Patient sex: M
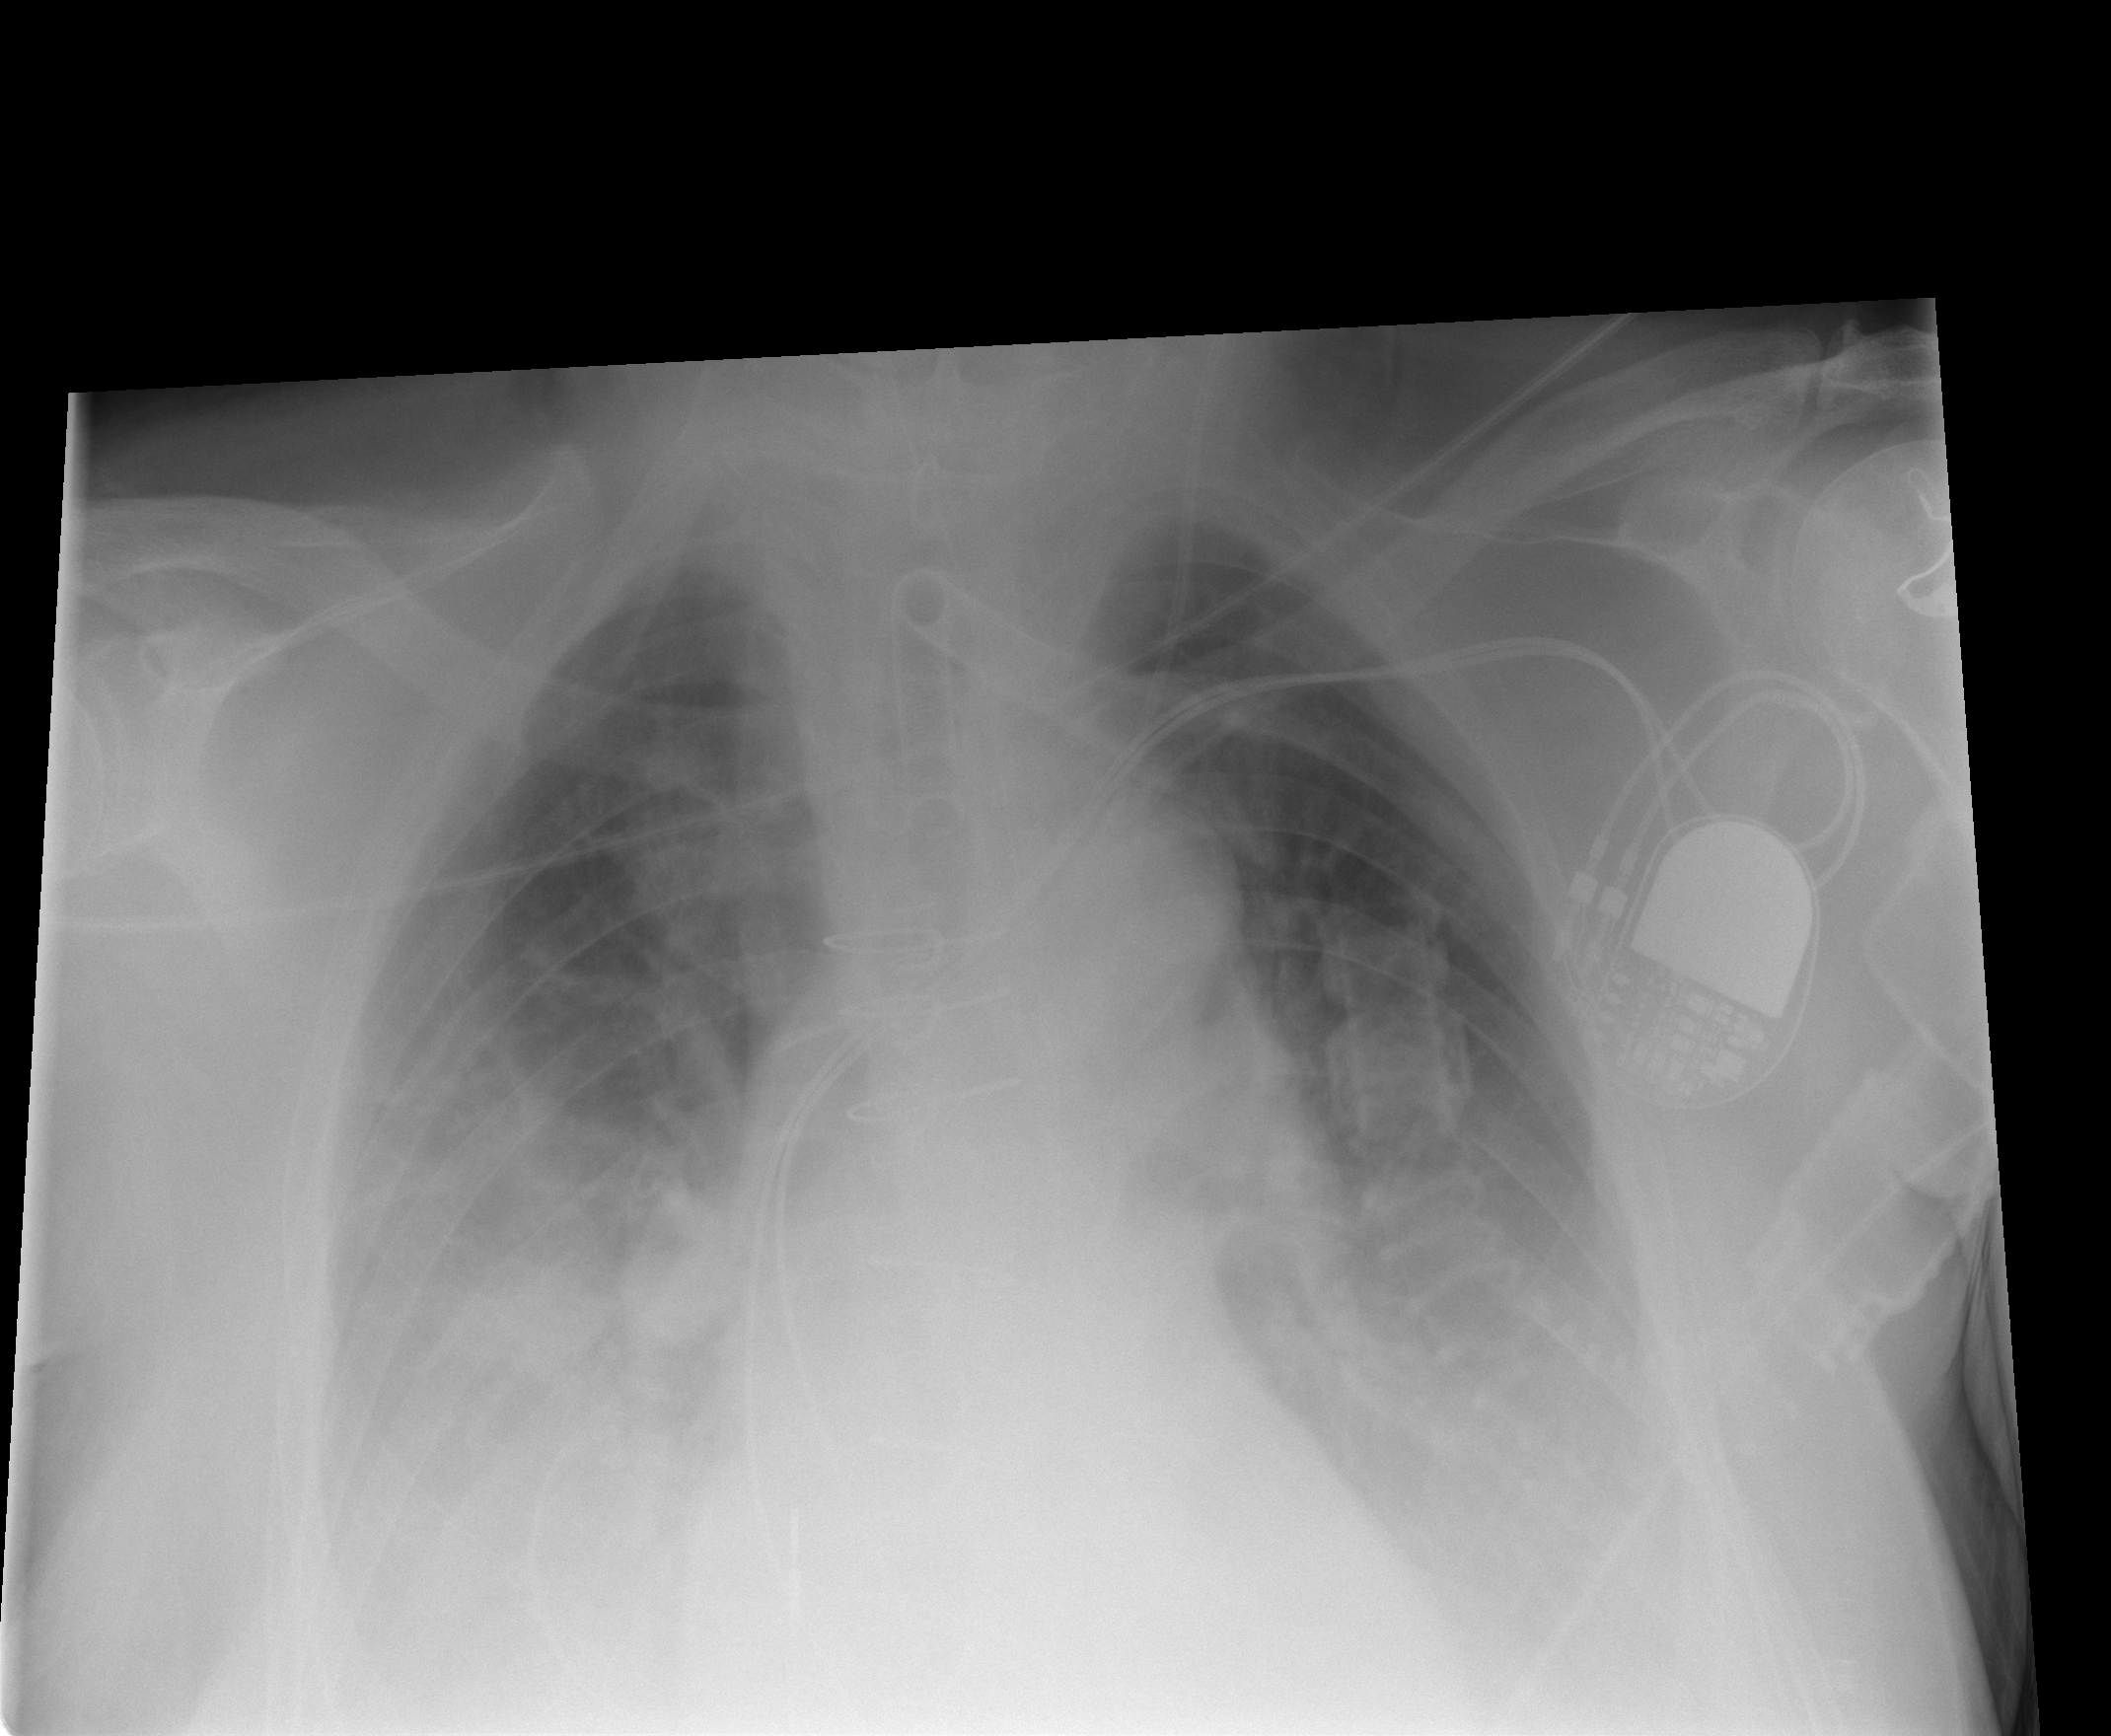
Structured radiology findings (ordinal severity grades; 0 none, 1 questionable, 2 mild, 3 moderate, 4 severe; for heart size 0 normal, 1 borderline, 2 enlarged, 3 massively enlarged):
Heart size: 0
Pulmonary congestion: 0
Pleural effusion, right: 2
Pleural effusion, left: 2
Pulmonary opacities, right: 1
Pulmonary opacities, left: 1
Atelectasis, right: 2
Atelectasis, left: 2